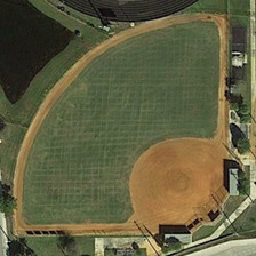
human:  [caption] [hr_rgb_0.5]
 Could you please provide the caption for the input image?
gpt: This is a bright green baseball field with dark green ponds and runway playgrounds.

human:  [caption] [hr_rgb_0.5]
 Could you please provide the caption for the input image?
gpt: This is a light green baseball field with a dark green pond and a runway on the playground.

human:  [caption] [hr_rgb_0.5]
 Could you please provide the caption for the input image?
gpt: The stadium is full of squares.

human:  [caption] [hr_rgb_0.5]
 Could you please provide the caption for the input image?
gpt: The baseball field is full of squares.

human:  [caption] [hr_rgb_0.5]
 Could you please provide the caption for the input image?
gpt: The huge golf course filled the square.